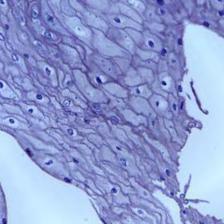
Diagnosis: Normal